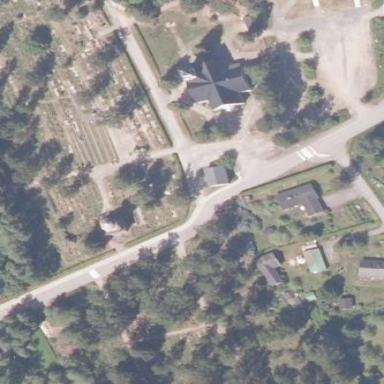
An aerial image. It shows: Cemetery.